Question: From what I understand relational databases are ill-equipped to handle polymorphic relationships, but is there any easy way of integrating multiple tables into one tags table. Basically what I want to achieve is to have one tags table, but have the tag names derived from 1 of 3 table (games, platforms or companies). See the below design as a mock-up:

Am I looking at this from the wrong way or am I on the right track? Is there a different approach someone would suggest?
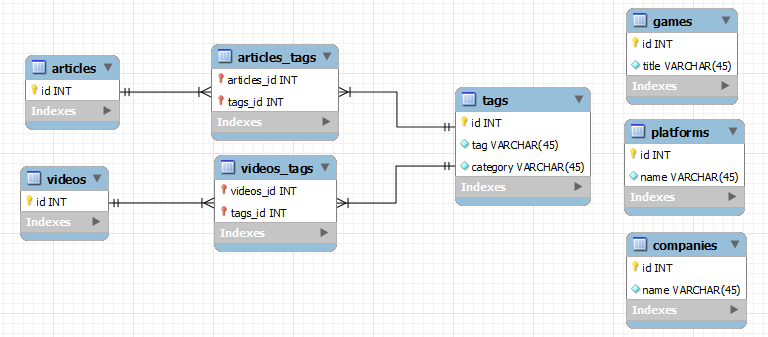
Answer: Your case sounds like a mismatch between relational modeling and object modeling. If you are interested in designing relational tables that provide the closest thing to inheritance (not polymorphism) then look up the questions, answers, and info under these tags:
<URL>
If you're interested in more detail, look up Martin Fowler's handling of the same techniques.
If your interest is in diagramming the IS-A relationship between games, platforms, or companies and some unnamed superclass that I'll call "Tag Providers" , then look up "EER generalization/specialization". (EER stands for Enhanced Entity Relationship). This shows how to diagram the relationship, without providing any details about how to implement it.